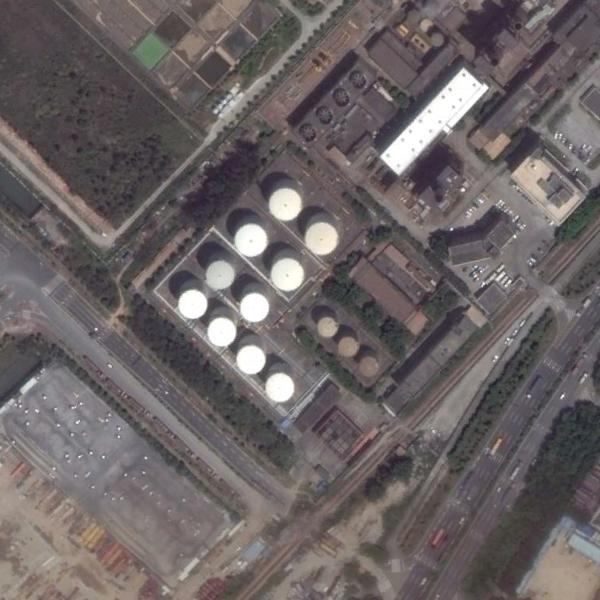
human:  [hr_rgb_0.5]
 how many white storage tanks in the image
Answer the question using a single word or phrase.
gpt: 10